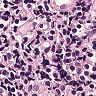
Metastatic tissue present: no